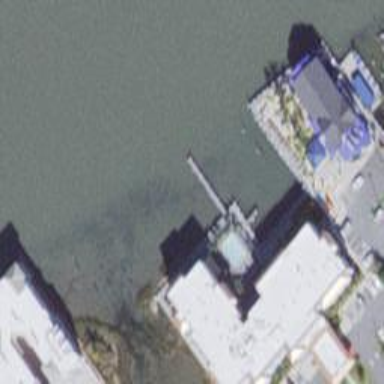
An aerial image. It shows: Man-made pier.